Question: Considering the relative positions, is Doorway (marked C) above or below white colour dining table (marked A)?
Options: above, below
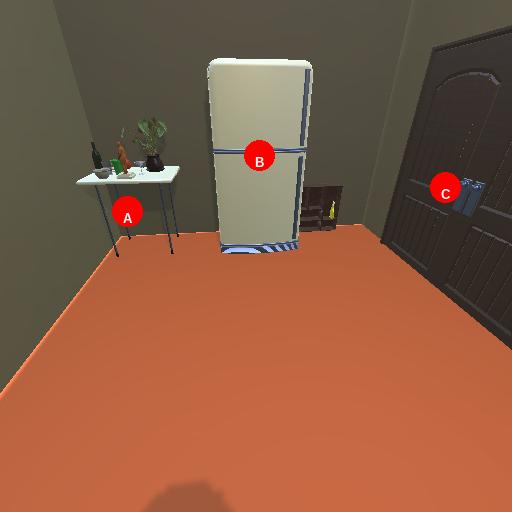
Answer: above